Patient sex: M
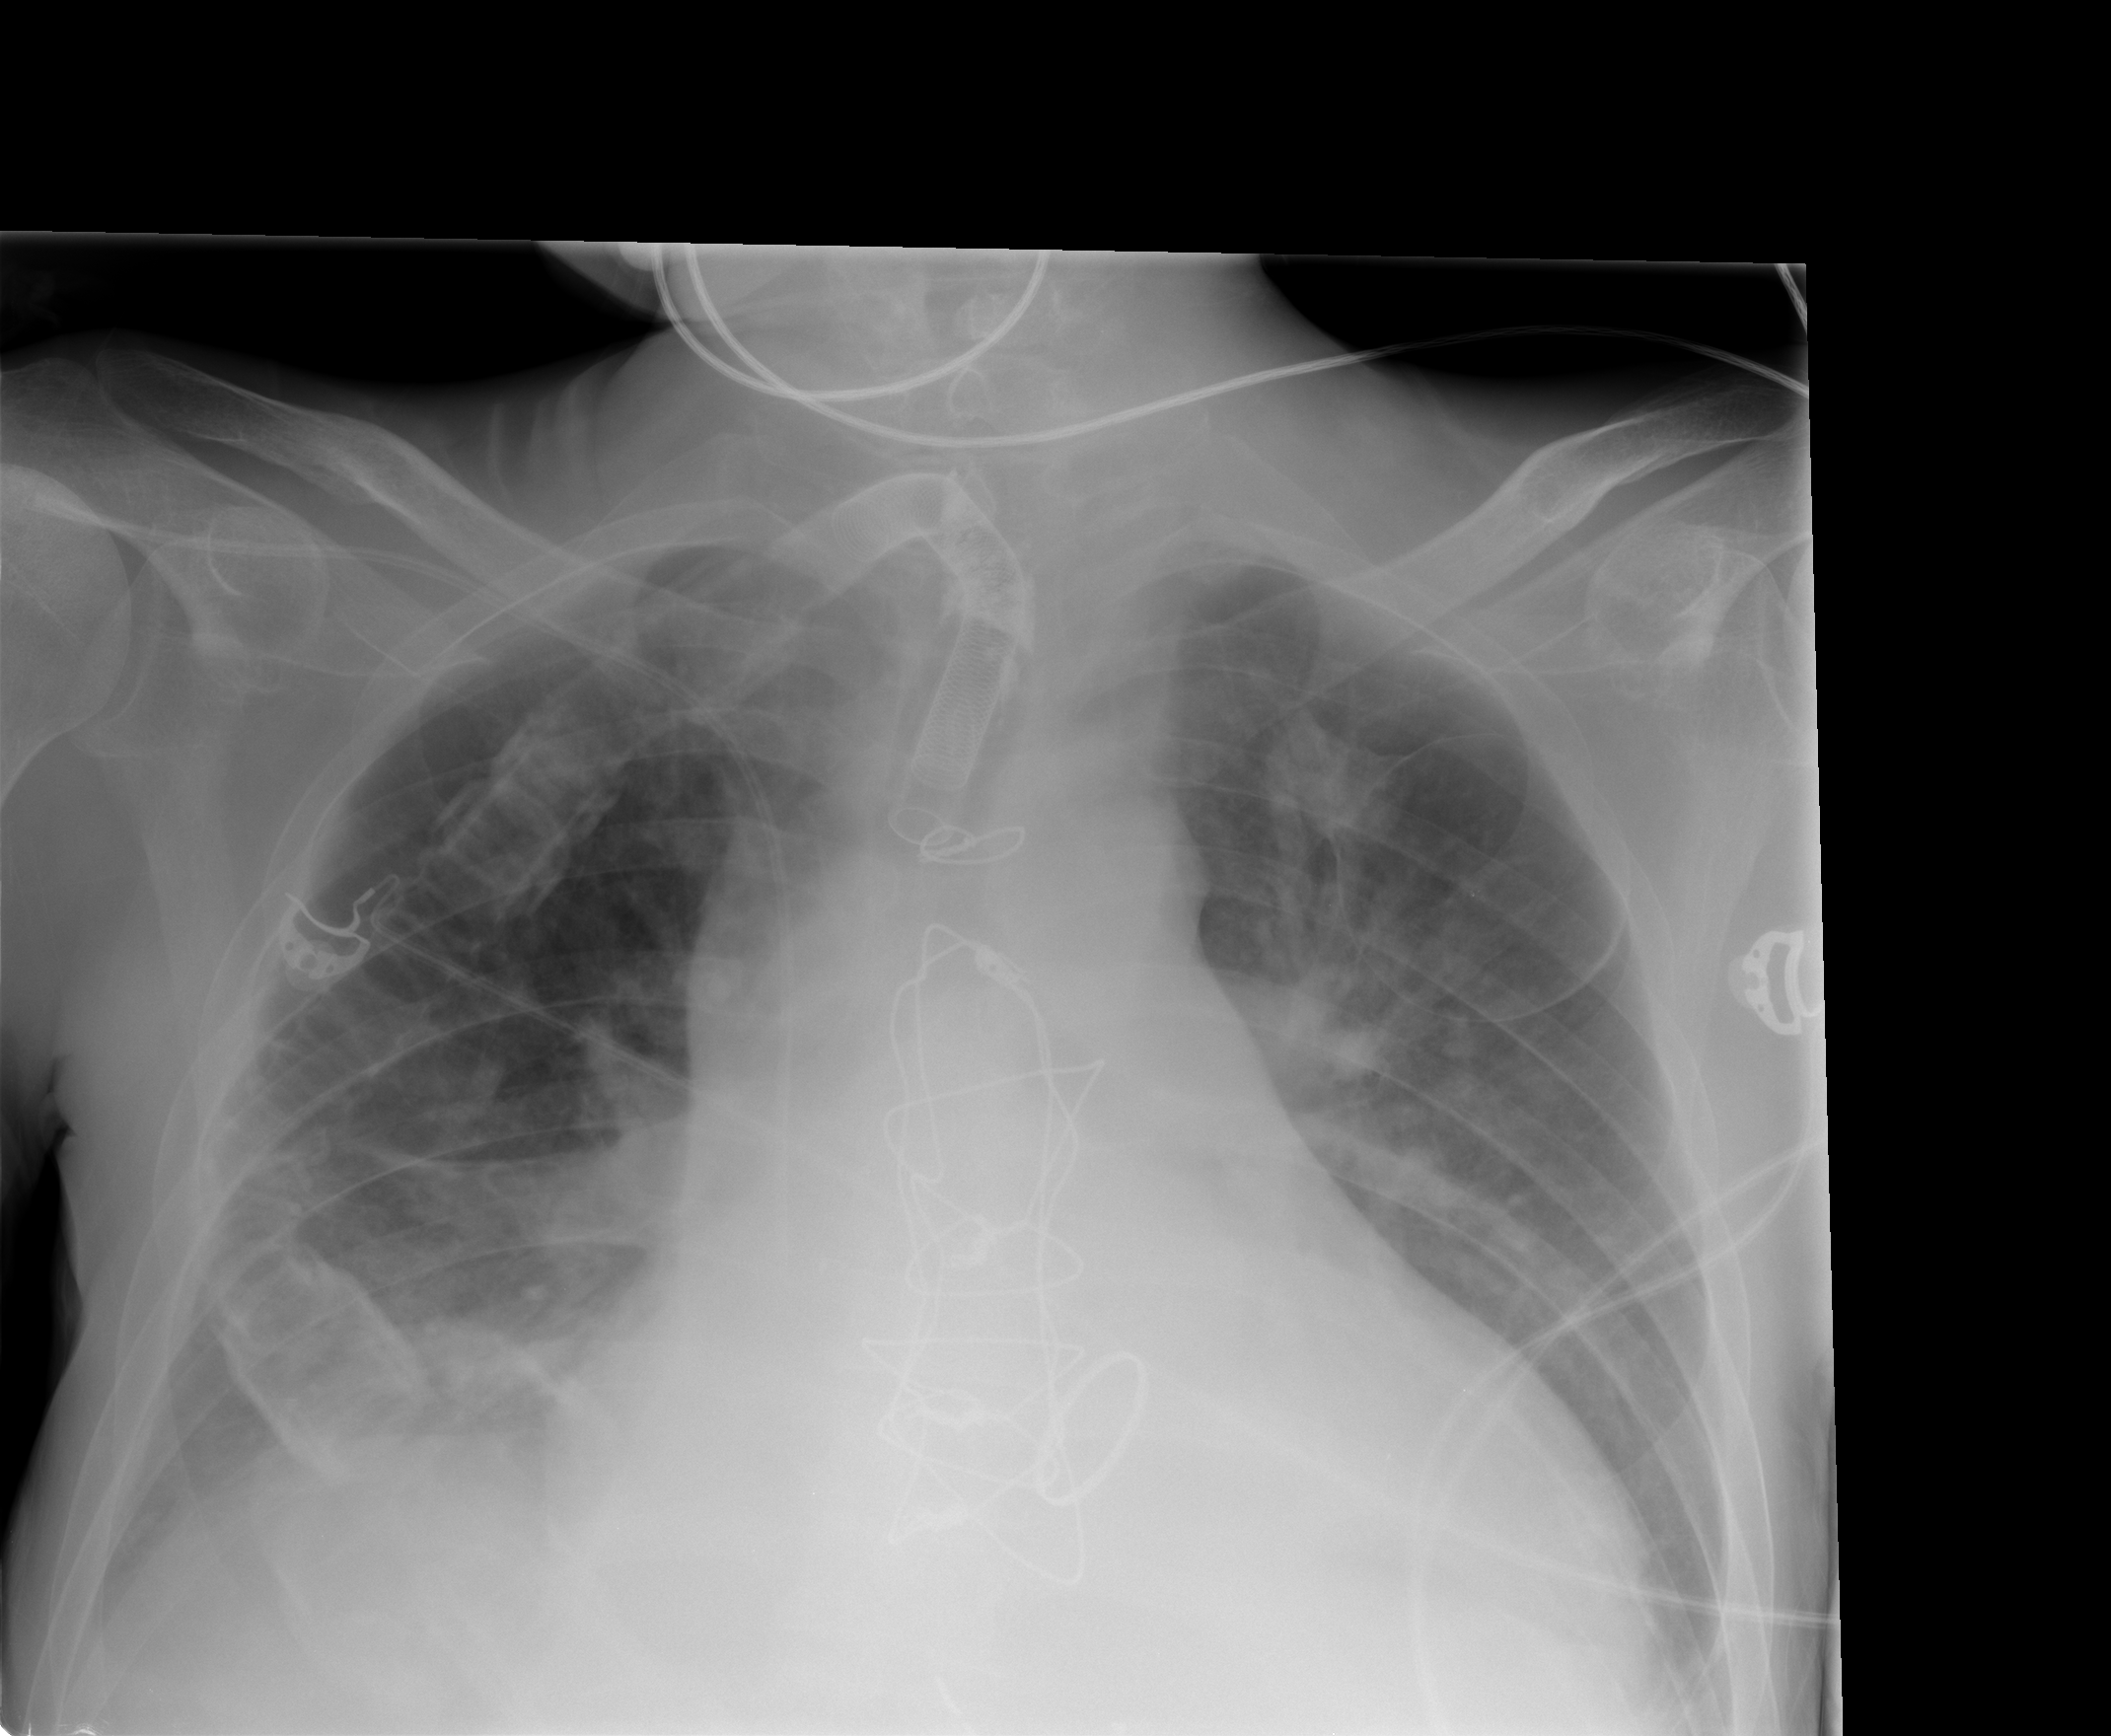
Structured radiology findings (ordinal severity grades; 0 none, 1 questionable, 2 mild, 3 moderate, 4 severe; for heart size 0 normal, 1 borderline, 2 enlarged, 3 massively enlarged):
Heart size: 2
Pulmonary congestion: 2
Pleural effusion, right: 2
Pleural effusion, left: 2
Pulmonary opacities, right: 0
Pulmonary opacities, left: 0
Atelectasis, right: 2
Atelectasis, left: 2